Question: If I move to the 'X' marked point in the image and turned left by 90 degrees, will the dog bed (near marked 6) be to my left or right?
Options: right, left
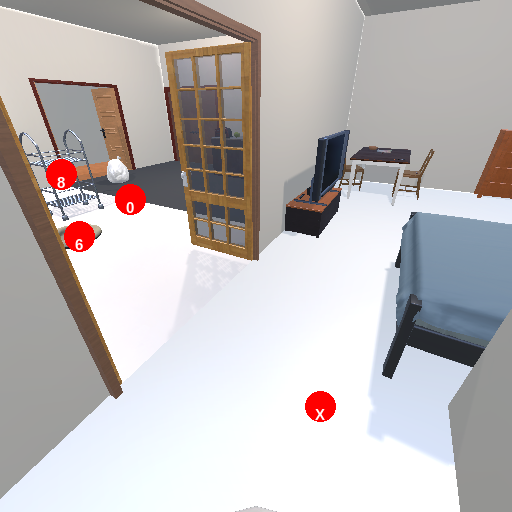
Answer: right